Question: I have the following HTML with 2 selects and 2 buttons to transfer options between the selects:
'''
<div class="col-xs-1" style="width:45%">
<label for="txtDescricao">Motivos</label>
<select multiple="multiple" class="form-control" id="todosMotivos" v-model="Motivos_selected" style="width: 100%;">
<option v-for="motivo in Motivos" v-bind:value="motivo.Codigo">{{motivo.Descricao}}</option>
</select>
</div>
<div class="col-xs-1 text-center align-middle" style="width:10%">
<br />
<p><button type="button" class="btn btn-default btn-sm fa fa-arrow-right" v-on:click.prevent="adicionarItensSelect"></button></p>
<p><button type="button" class="btn btn-default btn-sm fa fa-arrow-left" v-on:click.prevent="removerItensSelect"></button></p>
</div>
<div class="col-xs-1" style="width:45%">
<label for="txtDescricao">Motivos vinculados</label>
<select multiple="multiple" class="form-control" id="selectedMotivos" v-model="Motivos_vinculados_selected" style="width: 100%;">
<option v-for="motivo in Motivos_vinculados" v-bind:value="motivo.Codigo">{{motivo.Descricao}}</option>
</select>
</div>
'''
Here is the vue app data:
'''
Motivos: [],
Motivos_selected: [],
Motivos_vinculados: [],
Motivos_vinculados_selected: [],
'''
The list of "Motivos" is being loaded this way:
'''
getMotivos: function (motivosVinculados) {
var self = this;
$.ajax({
type: "POST",
url: "../Motivo/GetMotivos",
success: function (data) {
self.Motivos = data.motivos;
},
error: function (error) {
console.log(error);
alert('Erro ao executar operacao.');
}
});
},
'''
I am trying to transfer the selected options to the second Select this way:
'''
adicionarItensSelect: function () {
var self = this;
self.Motivos_vinculados.push(self.Motivos_selected);
},
'''
But, instead, the option goes blank to the second Select:

I think the item is not going to the second Select as the same object. What can I do to solve this?
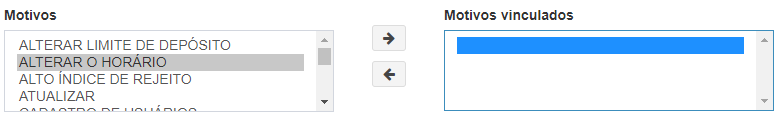
Answer: You need to bind the object to the options like so:
'''
<option v-for="motivo in Motivos" v-bind:value="motivo>{{motivo.Descricao}}</option>
'''
'''
var appEquipamento = new Vue({
el: "#equipamentoApp",
data: {
Motivos: [
{ Codigo: 1, Descricao: "Motivo 1" },
{ Codigo: 2, Descricao: "Motivo 2" },
{ Codigo: 3, Descricao: "Motivo 3" }
],
Motivos_selected: [],
Motivos_vinculados: [],
Motivos_vinculados_selected: []
},
methods: {
adicionarItensSelect: function () {
var self = this;
self.Motivos_vinculados = self.Motivos_vinculados.concat(self.Motivos_selected);
}
}
});
'''
'''
<script src="https://unpkg.com/vue"></script>
<section id="equipamentoApp" class="content">
<div class="col-xs-1" style="width:45%">
<label for="txtDescricao">Motivos</label>
<select multiple="multiple" class="form-control" id="todosMotivos" v-model="Motivos_selected" style="width: 100%;">
<option v-for="motivo in Motivos" v-bind:value="motivo">{{motivo.Descricao}}</option>
</select>
</div>
<div class="col-xs-1 text-center align-middle" style="width:10%">
<br />
<p><button type="button" class="btn btn-default btn-sm fa fa-arrow-right" v-on:click.prevent="adicionarItensSelect"> -> </button></p>
<p><button type="button" class="btn btn-default btn-sm fa fa-arrow-left" v-on:click.prevent="removerItensSelect"> <- </button></p>
</div>
<div class="col-xs-1" style="width:45%">
<label for="txtDescricao">Motivos vinculados</label>
<select multiple="multiple" class="form-control" id="selectedMotivos" v-model="Motivos_vinculados_selected" style="width: 100%;">
<option v-for="motivo in Motivos_vinculados" v-bind:value="motivo.Codigo">{{motivo.Descricao}}</option>
</select>
</div>
</section>
'''
hope it helps :)